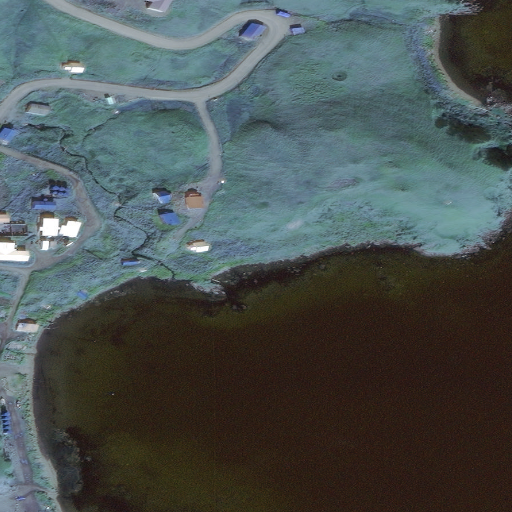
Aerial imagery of cape in Alaska named Filiip Yangis containing only unknown